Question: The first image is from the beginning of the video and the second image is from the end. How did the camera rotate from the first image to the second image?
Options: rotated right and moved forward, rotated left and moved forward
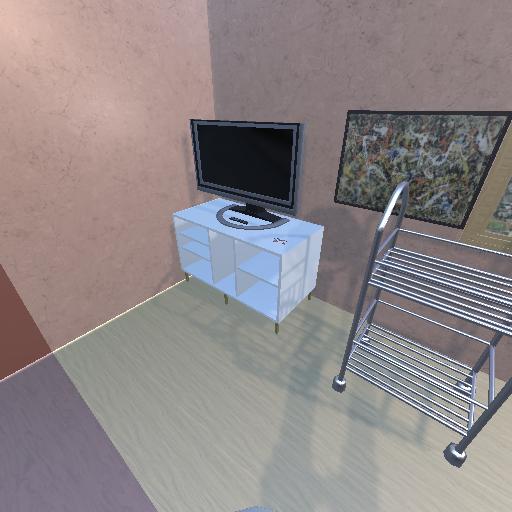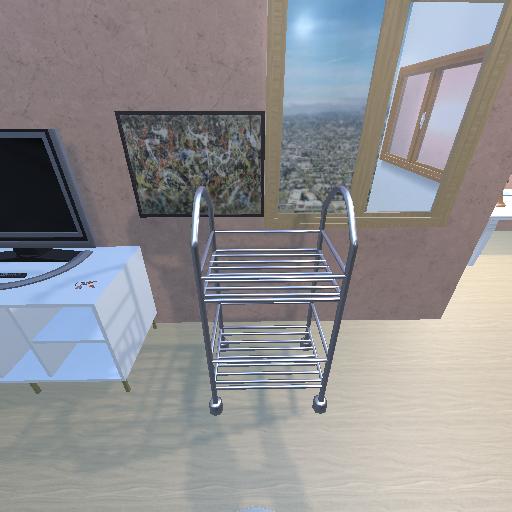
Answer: rotated right and moved forward